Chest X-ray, AP view. Patient: 56 years old, sex F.
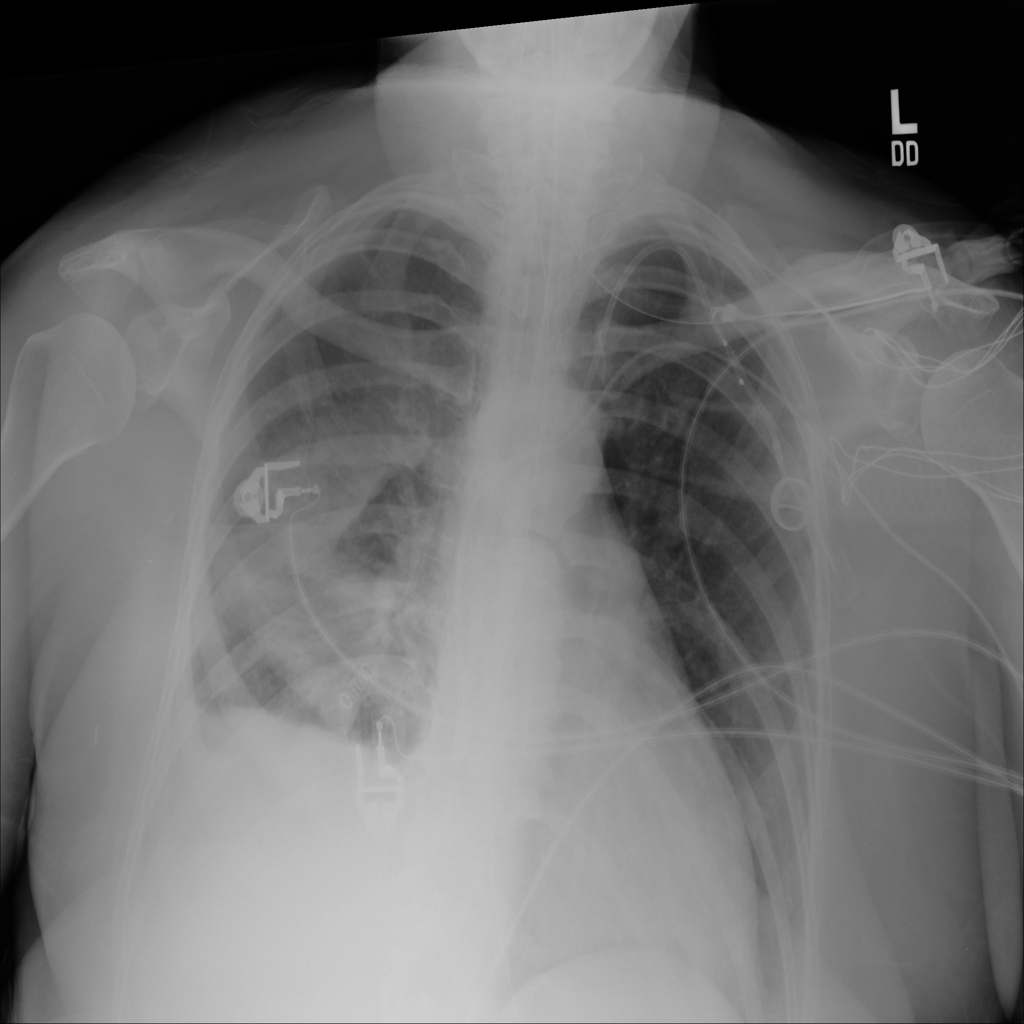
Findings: Consolidation, Effusion, Infiltration, Pleural_Thickening